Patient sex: F
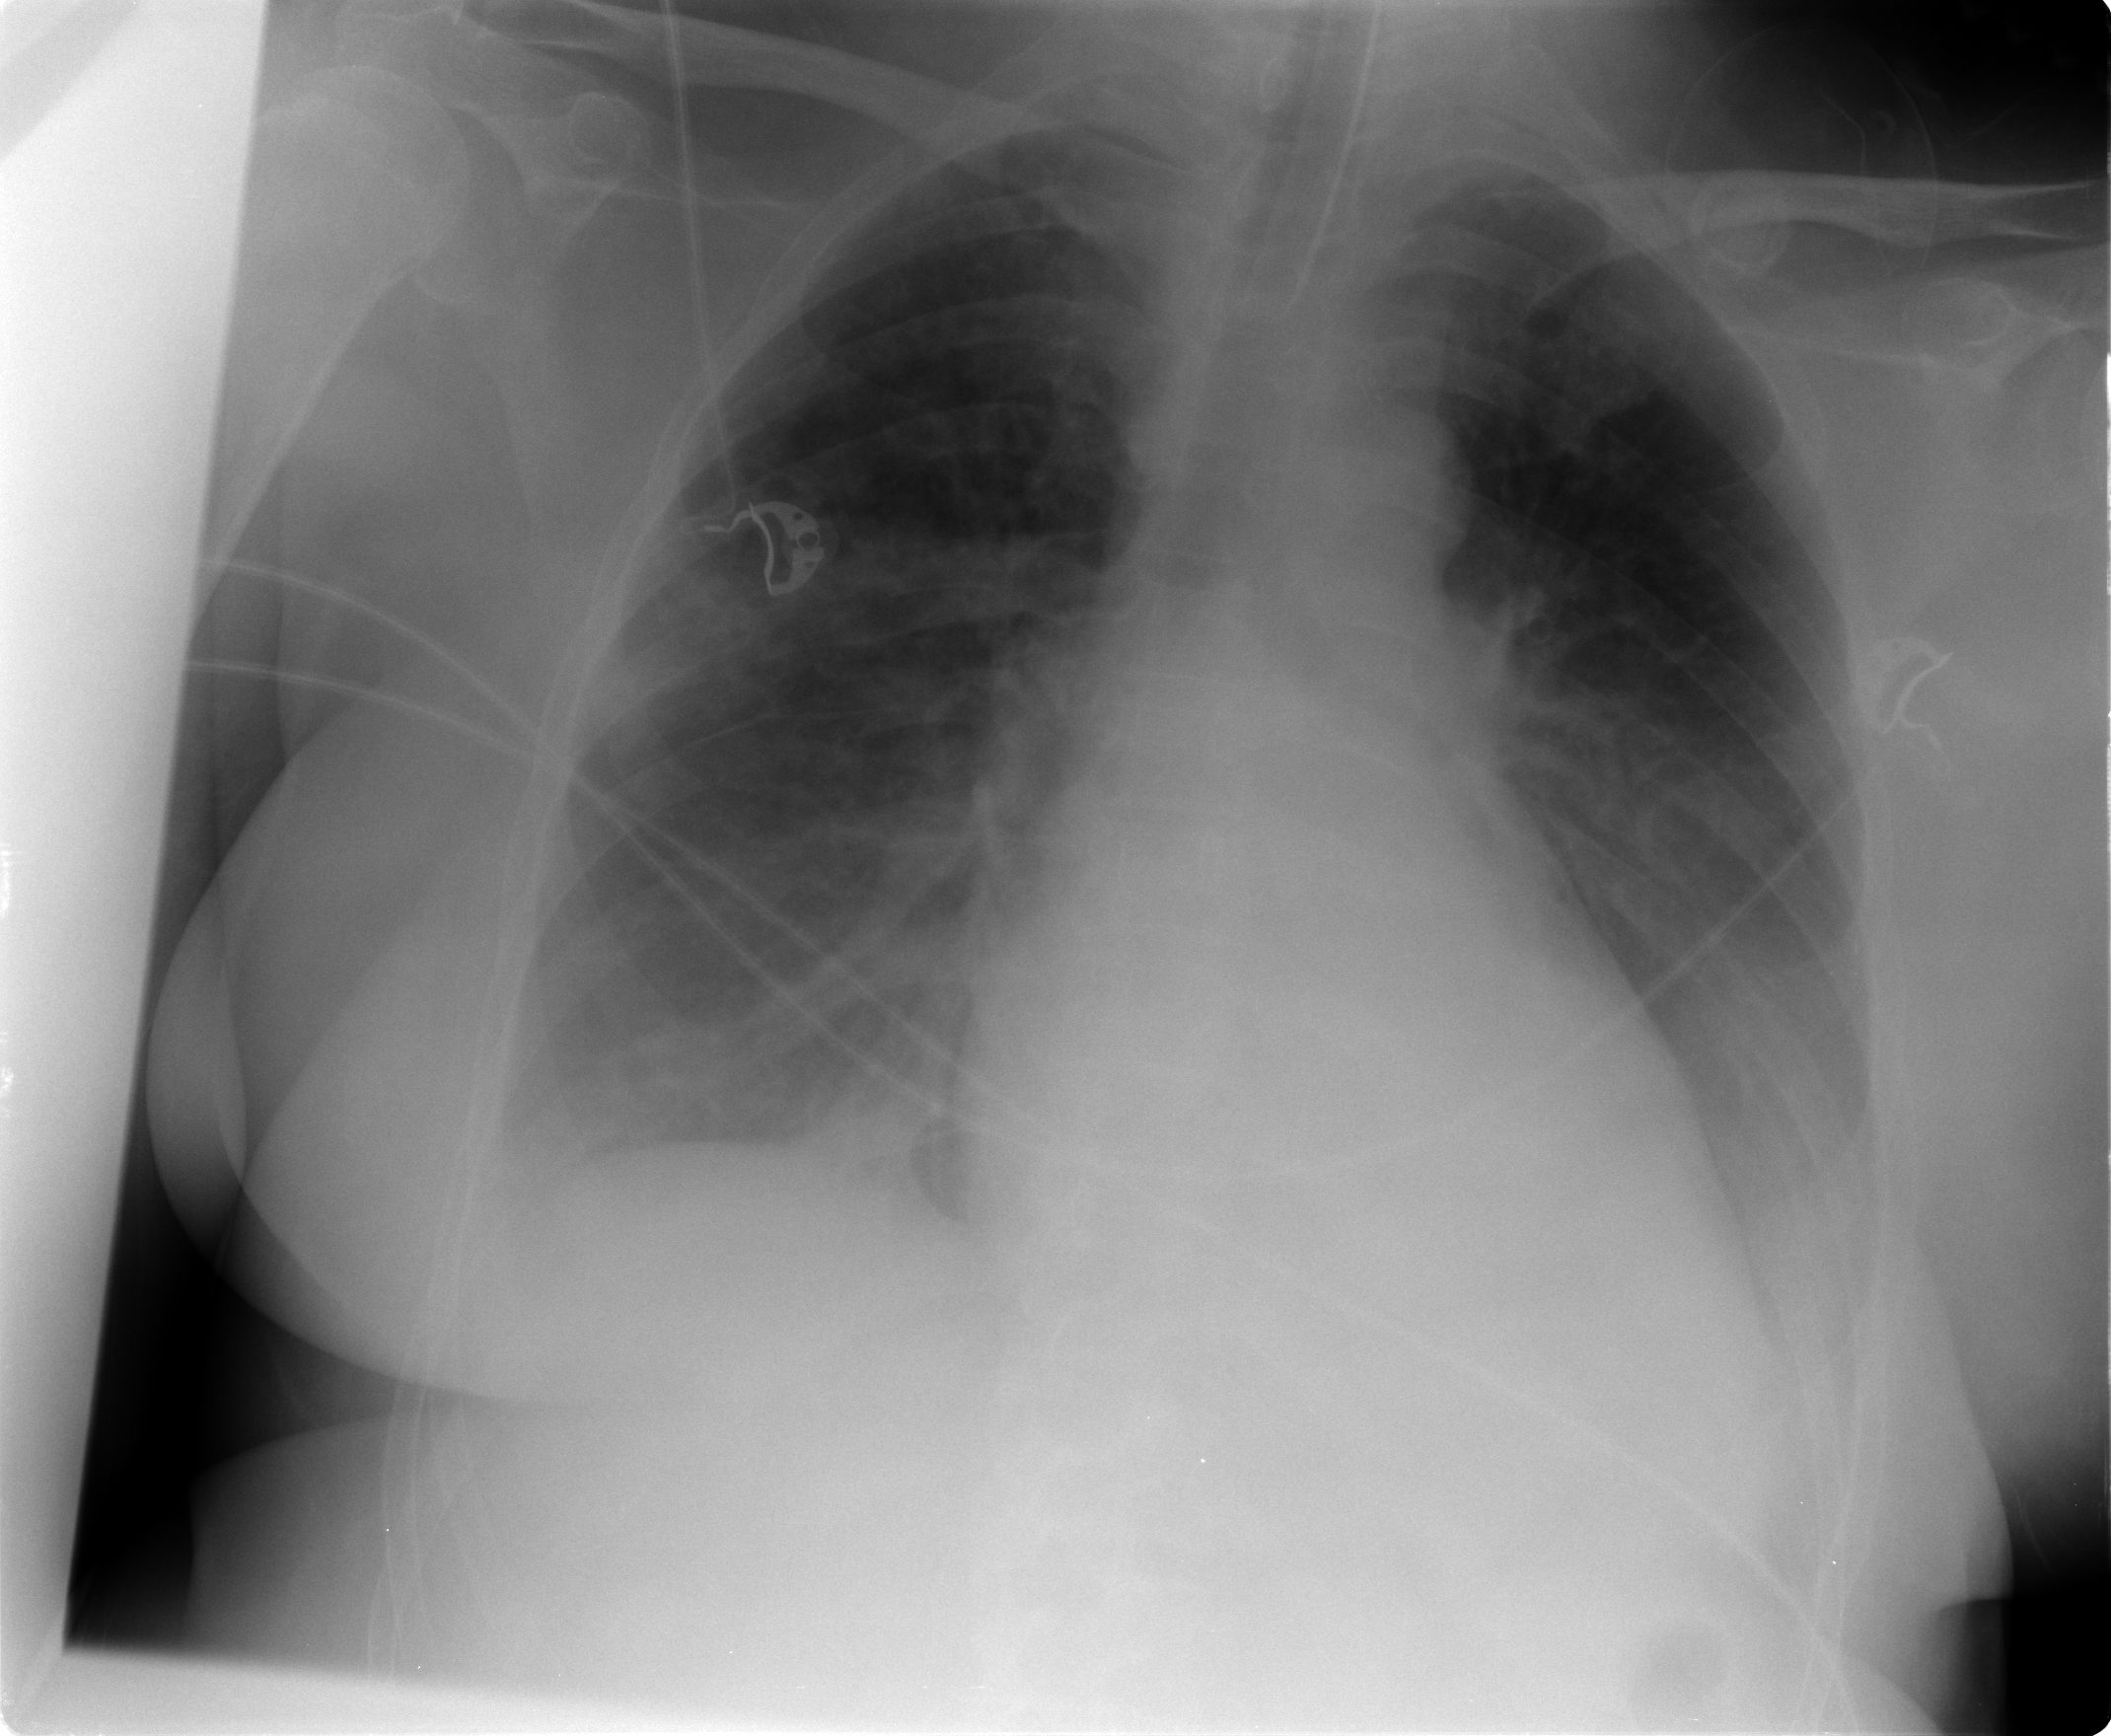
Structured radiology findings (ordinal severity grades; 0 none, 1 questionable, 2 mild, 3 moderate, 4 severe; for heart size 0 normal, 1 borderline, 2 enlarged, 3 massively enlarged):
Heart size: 1
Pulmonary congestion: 1
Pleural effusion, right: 2
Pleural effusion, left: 2
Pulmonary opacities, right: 0
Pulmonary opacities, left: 0
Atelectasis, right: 2
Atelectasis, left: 2